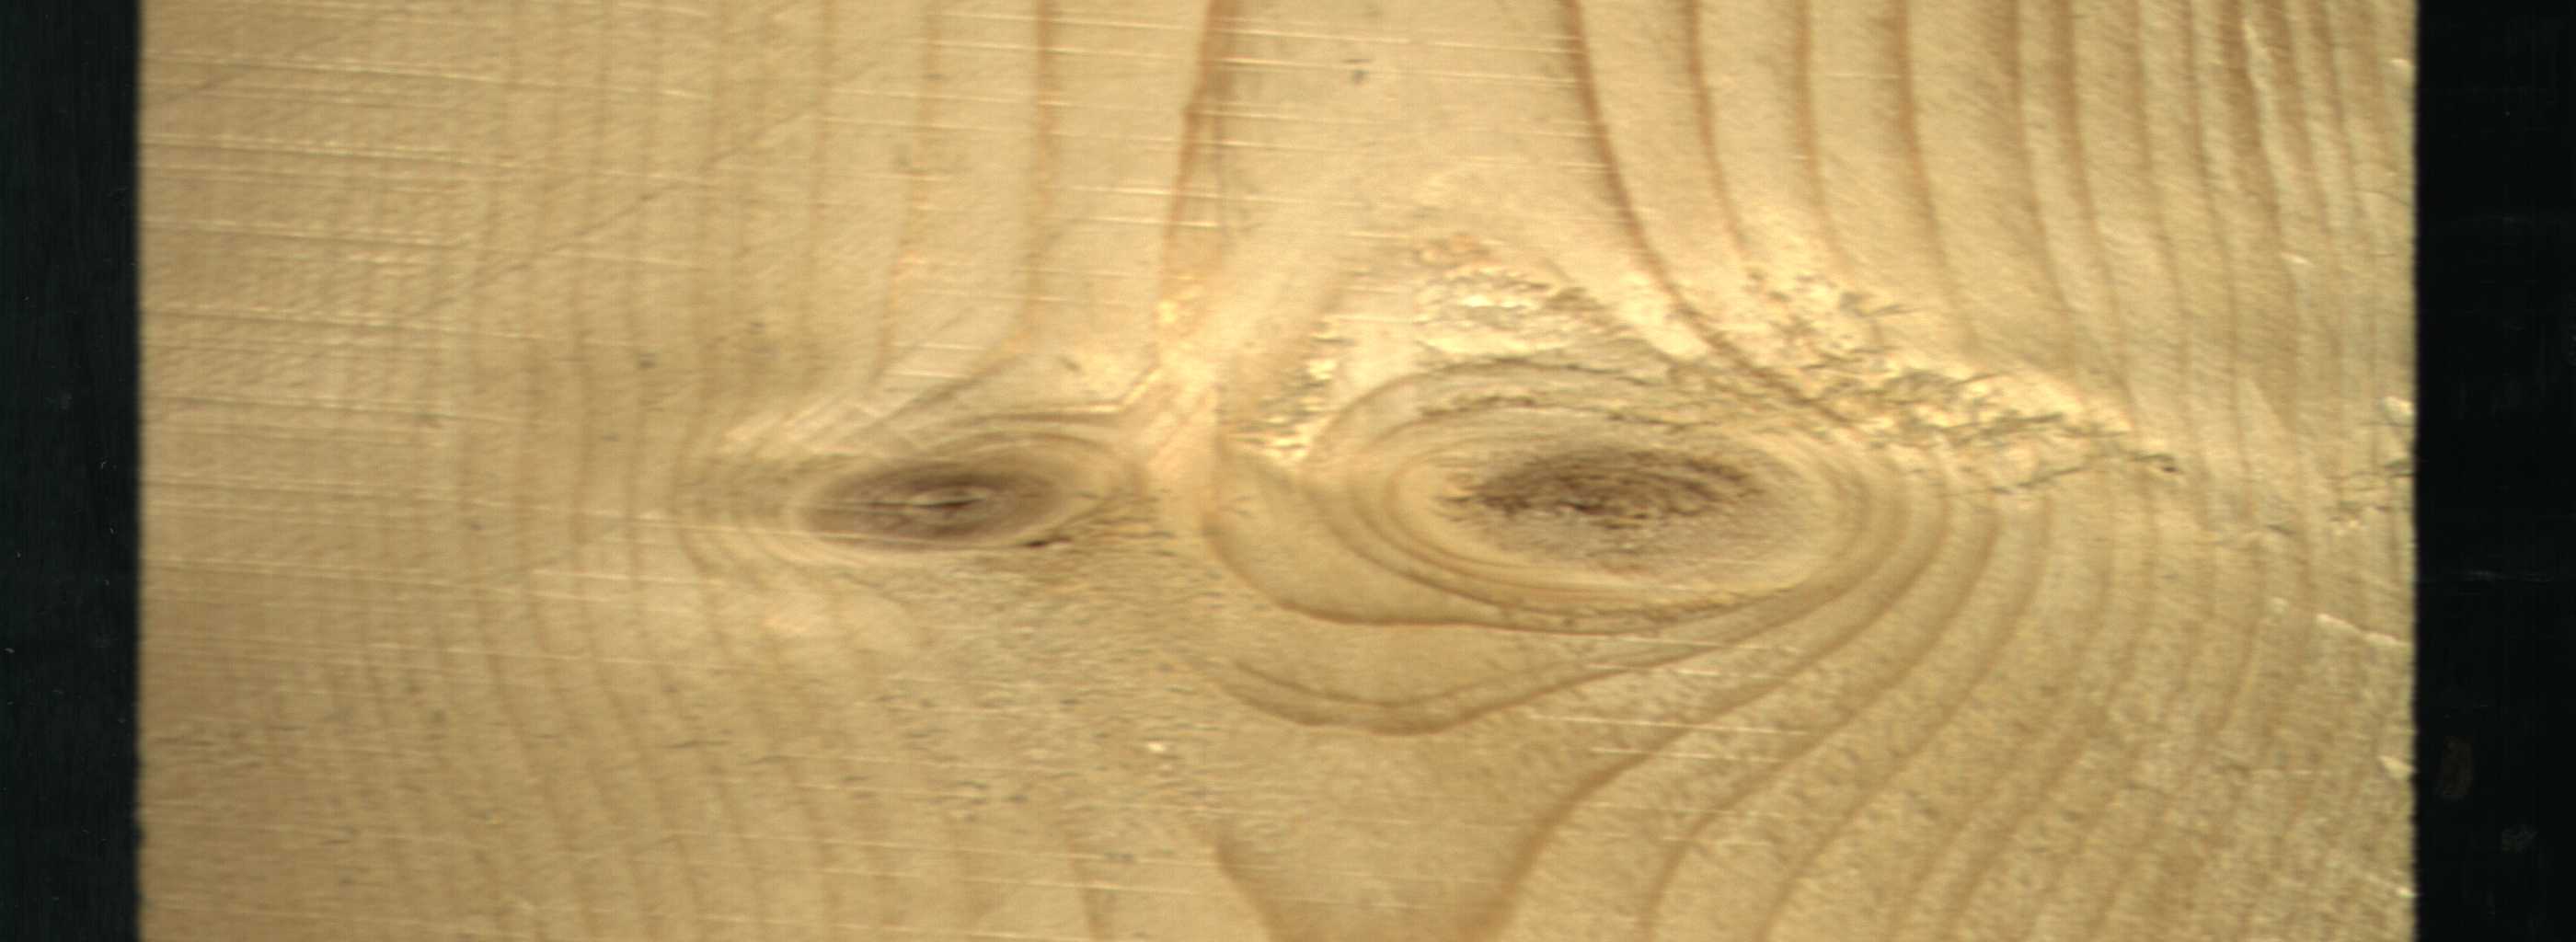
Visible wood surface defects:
Live_Knot
Live_Knot